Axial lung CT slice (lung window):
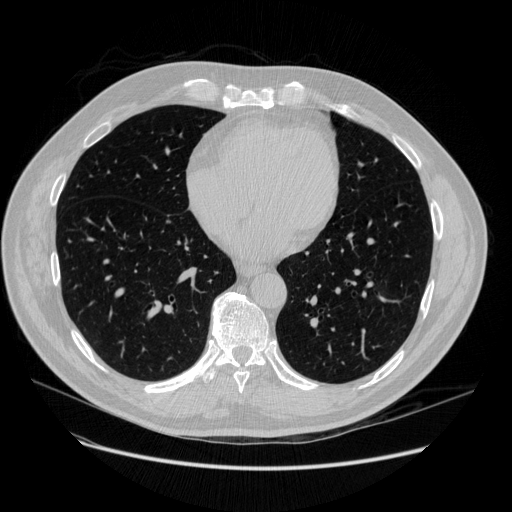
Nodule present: no